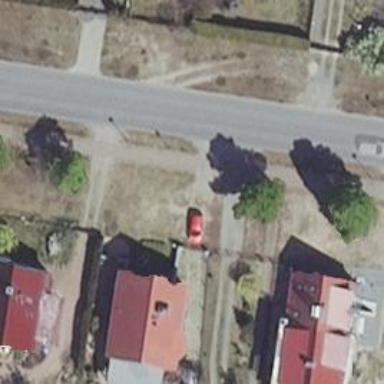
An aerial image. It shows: Driveway leading to service road.